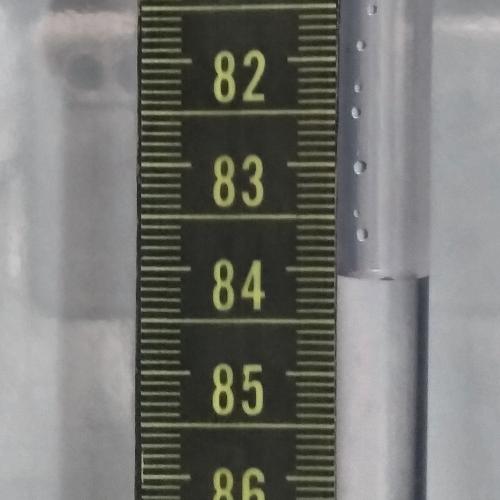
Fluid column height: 84.1 cm